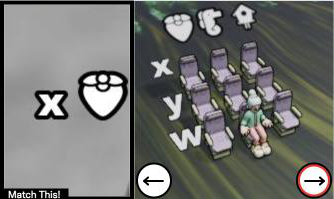
Task: seats
Answer: no